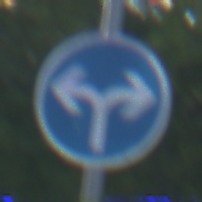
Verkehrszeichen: VorgeschriebeneFahrtrichtungRechtsOderLinks
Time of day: MorningAfternoon
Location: Outdoor (Nature)
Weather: PartlyCloudy
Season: NotSpecified
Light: Natural